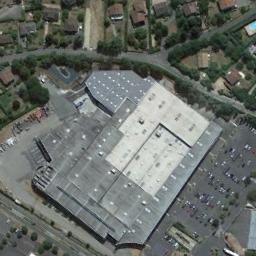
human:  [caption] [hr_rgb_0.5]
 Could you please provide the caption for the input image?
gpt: The industrial area with a workshop and a parking lot is surrounded by a residential area .

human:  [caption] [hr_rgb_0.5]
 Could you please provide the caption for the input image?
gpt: In an industrial area, There are neatly planned factories and roads, Parking lots, Cars, And green belts .

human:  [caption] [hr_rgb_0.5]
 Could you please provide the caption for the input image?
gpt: Part of the building in the industrial area has a white roof .

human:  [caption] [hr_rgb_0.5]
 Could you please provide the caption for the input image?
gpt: There are many houses in the industrial area .

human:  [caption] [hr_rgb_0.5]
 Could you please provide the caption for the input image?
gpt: There are many cars on the parking lot beside a gray building on the industrial area .